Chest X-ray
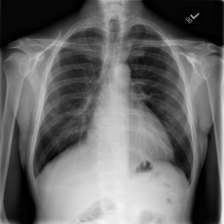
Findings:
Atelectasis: negative
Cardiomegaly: negative
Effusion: negative
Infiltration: positive
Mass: negative
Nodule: negative
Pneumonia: negative
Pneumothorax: negative
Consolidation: negative
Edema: negative
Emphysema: negative
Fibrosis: negative
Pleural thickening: negative
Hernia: negative